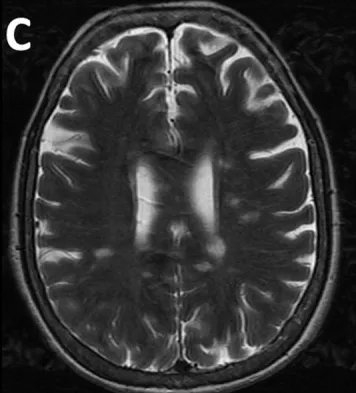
Additionally, axial T2-weighted imaging further reveals characteristic demyelinating lesions (C).
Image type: radiology (mri)